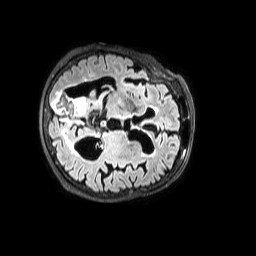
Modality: FLAIR
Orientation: axial
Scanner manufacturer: philips
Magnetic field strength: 3 T
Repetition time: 4.8 s
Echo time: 0.2795 s